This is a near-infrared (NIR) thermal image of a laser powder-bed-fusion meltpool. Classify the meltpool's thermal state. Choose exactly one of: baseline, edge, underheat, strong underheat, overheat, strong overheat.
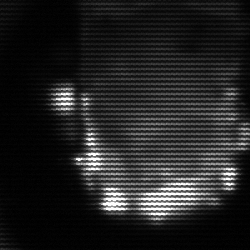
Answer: baseline